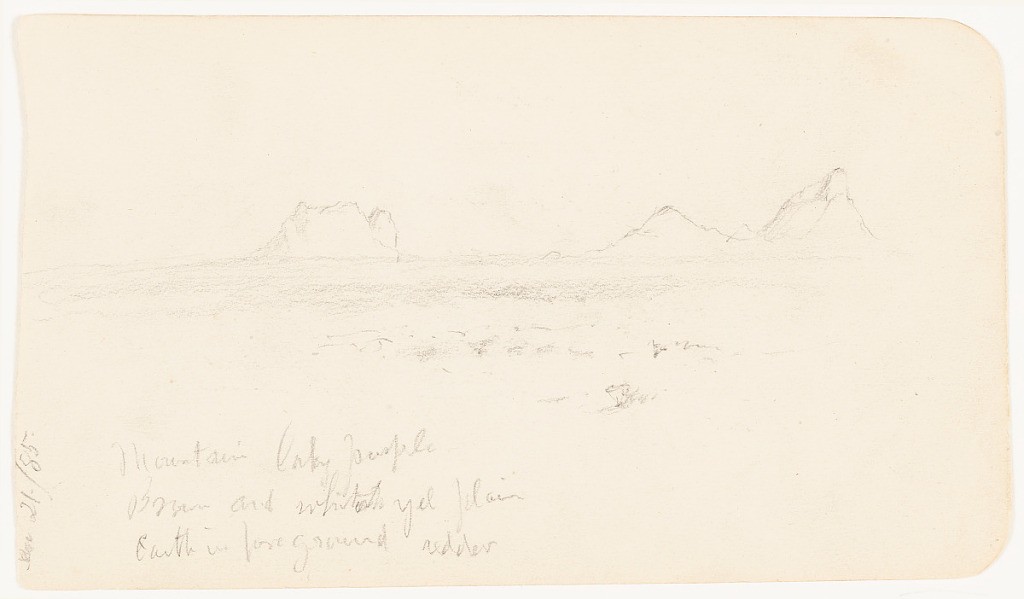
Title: Mountains in Mexico
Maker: Frederic Edwin Church, American, 1826–1900
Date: December 21, 1885
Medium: Graphite on off-white wove paper; verso: graphite
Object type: Drawing
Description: Landscape sketch showing a view of mountains in Mexico. Viewed across an extensive plain that comprises the foreground and middle distance, three abrupt prominences rise out of the otherwise flat terrain. Reminiscent of the rock monoliths in Monument Valley, Arizona, these formations have sheer, almost vertical sides and flat or craggy tops.

Verso: Landscape sketch showing a view of distant and rugged mountain ranges in Mexico. Viewed across a dark, flat plain that comprises the foreground and middle distance, four rugged foothills are visible in front of a long mountain range that extend across the horizon. A flat peak is situated in the background at center.